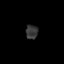
Tissue: prostate
Cell type: T cells
Senescence score: 0.3419
Nuclear area (px): 169
Mean DAPI intensity: 53.852